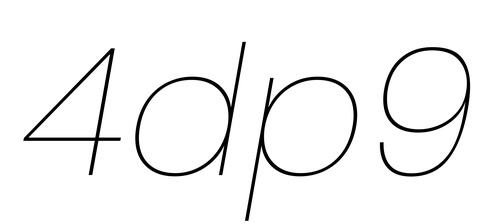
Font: Poppins-ThinItalic